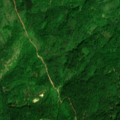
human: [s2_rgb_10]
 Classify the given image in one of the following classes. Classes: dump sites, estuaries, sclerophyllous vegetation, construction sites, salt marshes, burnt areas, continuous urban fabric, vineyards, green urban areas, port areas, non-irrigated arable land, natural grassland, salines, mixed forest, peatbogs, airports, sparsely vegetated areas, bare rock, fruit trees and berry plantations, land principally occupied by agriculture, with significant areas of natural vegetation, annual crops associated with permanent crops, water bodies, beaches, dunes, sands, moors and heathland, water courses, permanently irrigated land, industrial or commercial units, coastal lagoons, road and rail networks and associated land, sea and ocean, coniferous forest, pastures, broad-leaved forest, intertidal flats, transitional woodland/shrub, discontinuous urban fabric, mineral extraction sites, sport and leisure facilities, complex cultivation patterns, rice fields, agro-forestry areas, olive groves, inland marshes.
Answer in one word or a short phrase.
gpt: land principally occupied by agriculture, with significant areas of natural vegetation, broad-leaved forest, transitional woodland/shrub